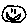
Label: smiley face